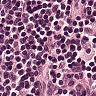
Metastatic tissue present: no